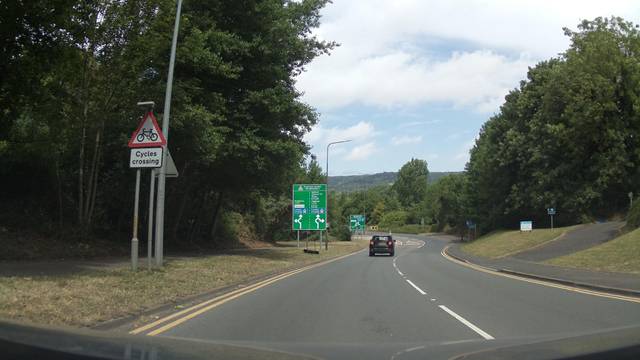
Region: United Kingdom
Coordinates: 51.295, 0.5147